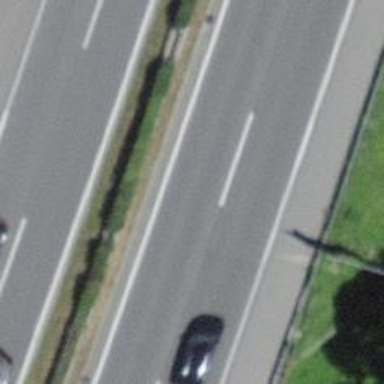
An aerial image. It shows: Asphalt bridge over motorway.